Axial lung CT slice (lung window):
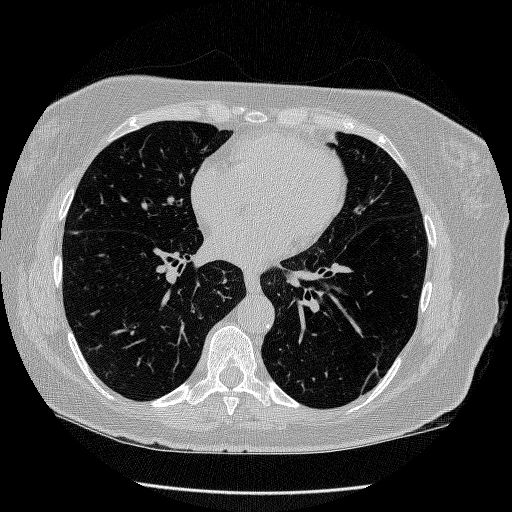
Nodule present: no